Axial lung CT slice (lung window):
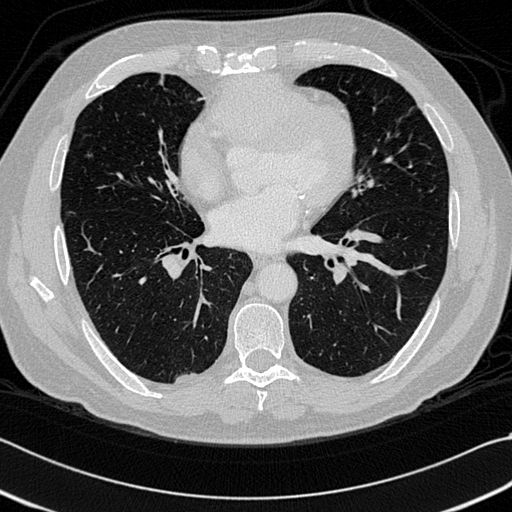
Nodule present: no